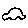
Label: car